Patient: sex F, age 47
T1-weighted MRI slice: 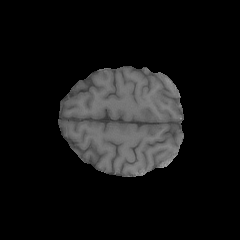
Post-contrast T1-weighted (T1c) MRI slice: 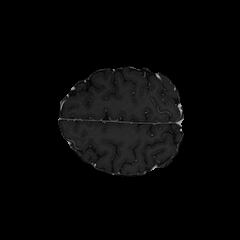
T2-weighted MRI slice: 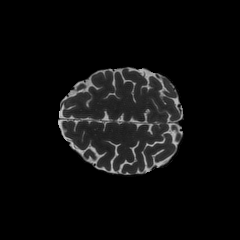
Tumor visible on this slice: no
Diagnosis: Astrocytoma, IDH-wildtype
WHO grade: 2